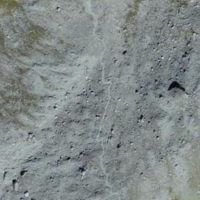
EUNIS habitat code: 48
Species observed at this site:
Jacobaea incana
Achillea nana